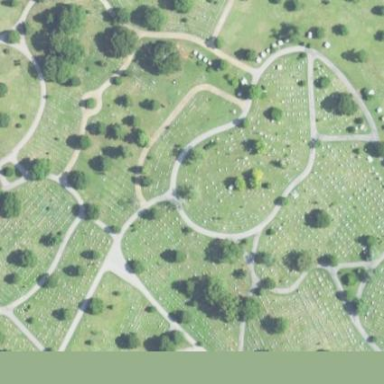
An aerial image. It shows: Sector in the cemetery.